Question: I want to merge two characters and print them via a single variable by using ASCII (refer to the image below):
<URL>
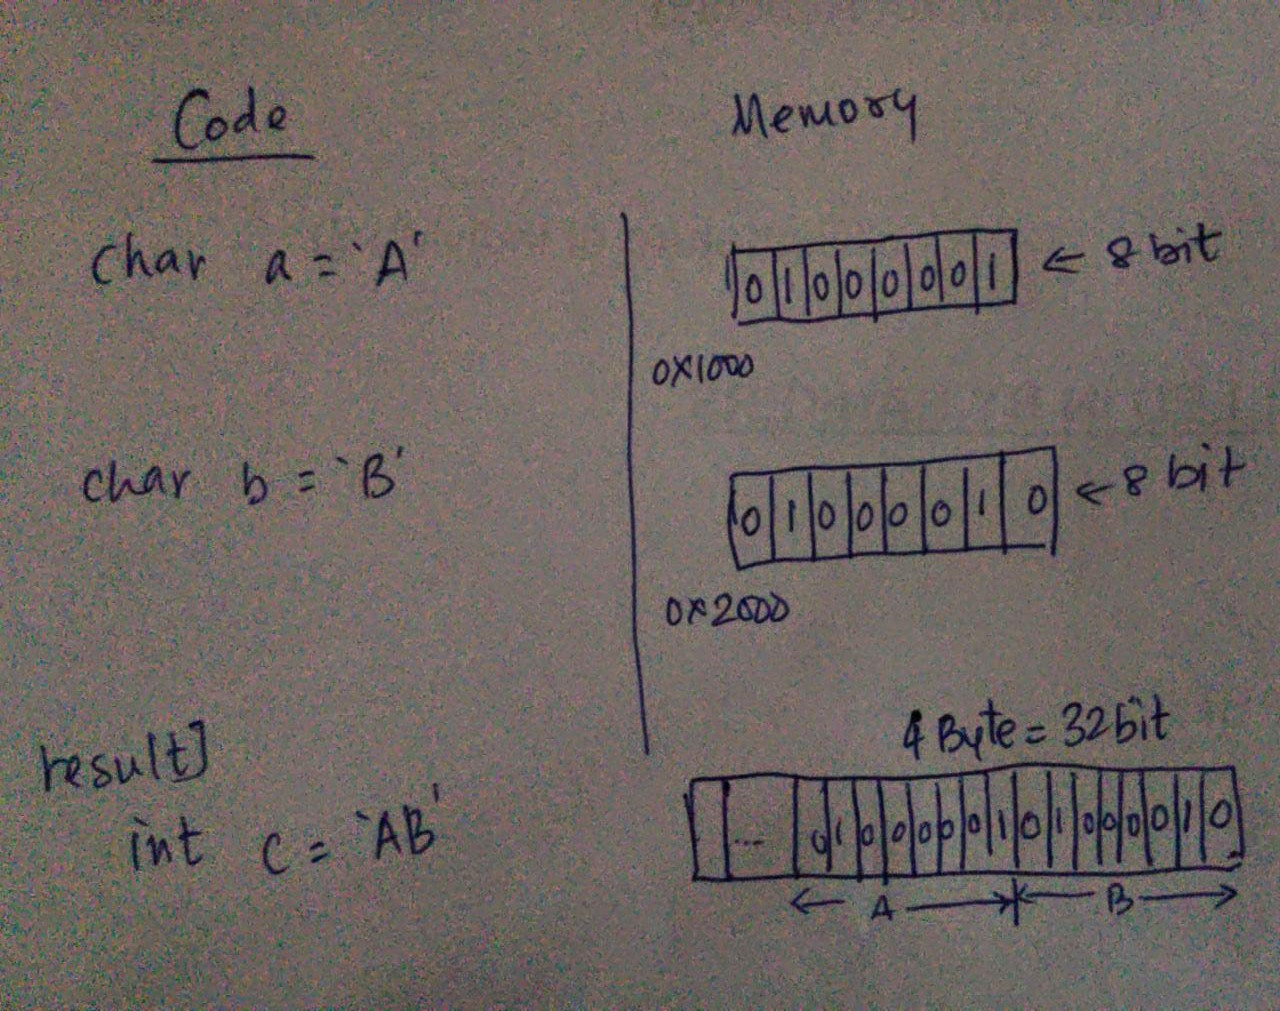
Answer: try this if your machine is little endian
'''
unsigned int C = (b << 8) | a;
printf("%s",&C);
'''
otherwise if your machine is big endian try
'''
unsigned int C = (a << 24) | (b<<16);
printf("%s",&C);
'''